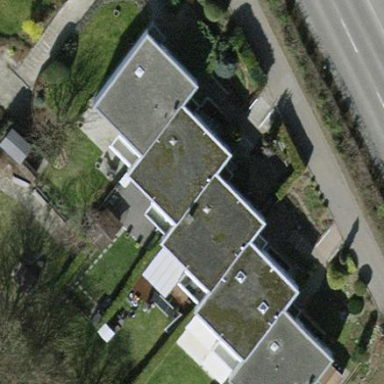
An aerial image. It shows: Terrace building.